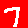
Digit: 7